Interaction volume radius: 10 \u00c5
Interaction volume height: 20 \u00c5
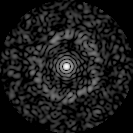
Disorder parameter: 0.8461